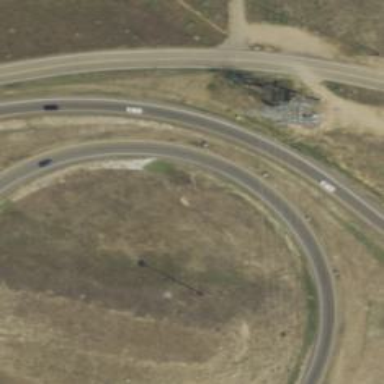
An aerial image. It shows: Cloverleaf junction with asphalt motorway link.